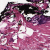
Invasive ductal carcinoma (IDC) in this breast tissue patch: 0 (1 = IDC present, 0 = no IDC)